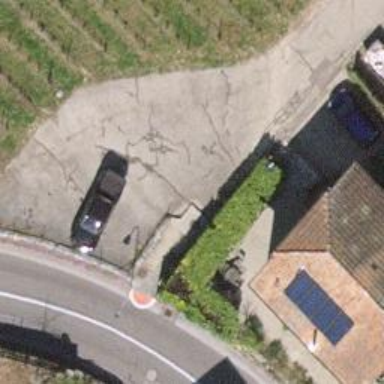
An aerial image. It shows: Road with steps.